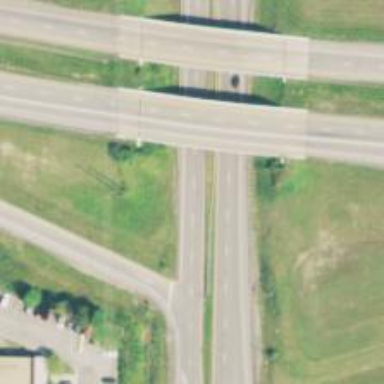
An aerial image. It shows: Trunk highway with expressway features.